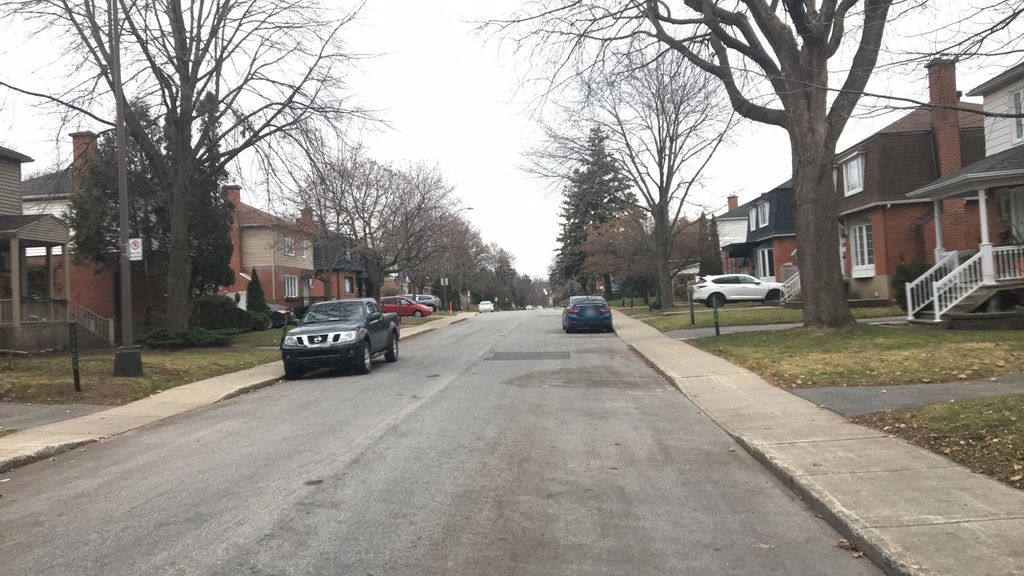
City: montreal